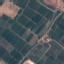
Land use / land cover: PermanentCrop